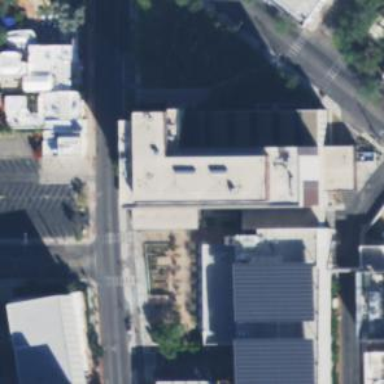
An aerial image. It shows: Courthouse building.